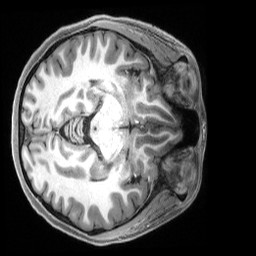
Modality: T1w
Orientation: axial
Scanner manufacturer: siemens
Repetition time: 2.5 s
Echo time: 0.00231 s